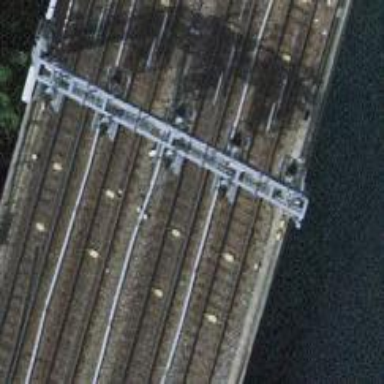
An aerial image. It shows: Railway signal.